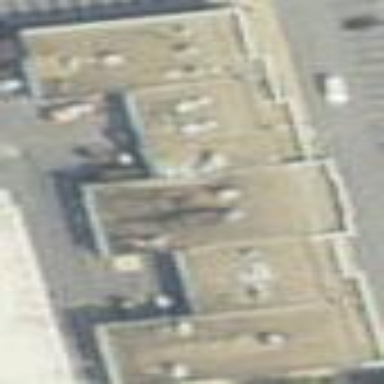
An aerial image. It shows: Commercial building.